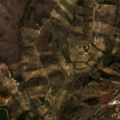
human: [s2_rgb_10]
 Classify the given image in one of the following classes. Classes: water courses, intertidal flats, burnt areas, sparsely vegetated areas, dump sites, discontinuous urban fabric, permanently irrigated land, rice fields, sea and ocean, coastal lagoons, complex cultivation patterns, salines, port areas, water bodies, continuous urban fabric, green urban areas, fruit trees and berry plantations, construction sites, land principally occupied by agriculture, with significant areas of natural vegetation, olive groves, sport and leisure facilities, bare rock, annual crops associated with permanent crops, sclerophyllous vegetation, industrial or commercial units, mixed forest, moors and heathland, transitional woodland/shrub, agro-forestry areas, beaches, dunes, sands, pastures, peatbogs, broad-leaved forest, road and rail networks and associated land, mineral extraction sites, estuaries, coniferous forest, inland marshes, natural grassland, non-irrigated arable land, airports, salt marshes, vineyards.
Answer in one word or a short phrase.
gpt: discontinuous urban fabric, non-irrigated arable land, olive groves, annual crops associated with permanent crops, transitional woodland/shrub